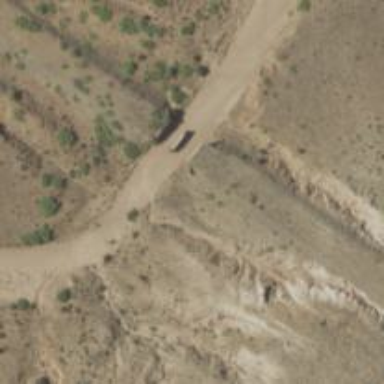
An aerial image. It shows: Abandoned road.